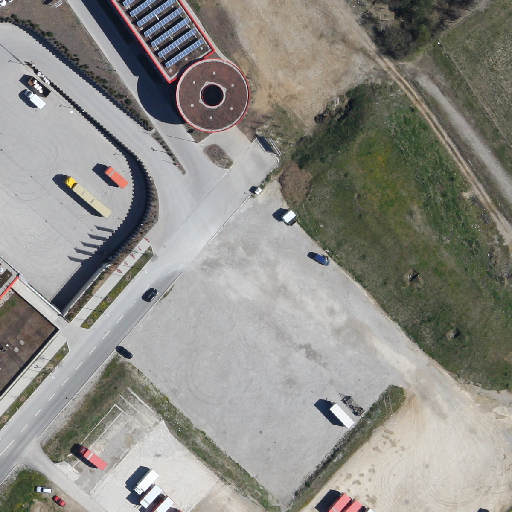
Referring expression: car